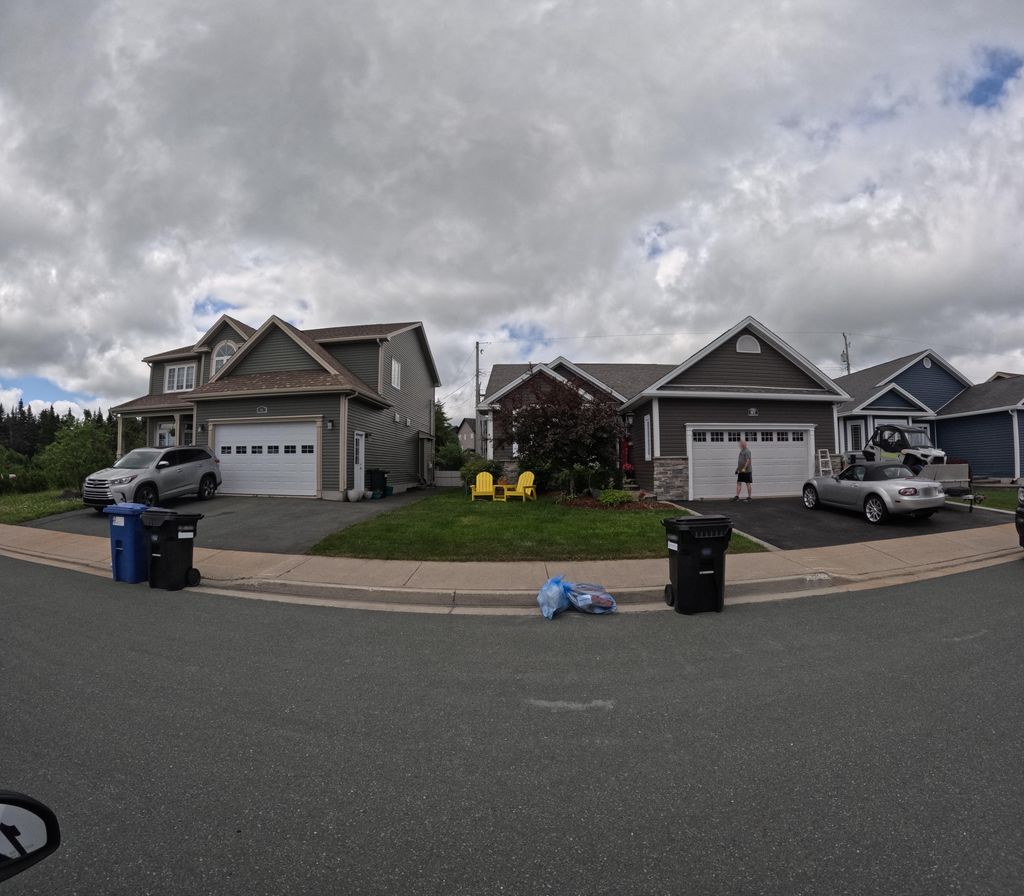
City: st_johns